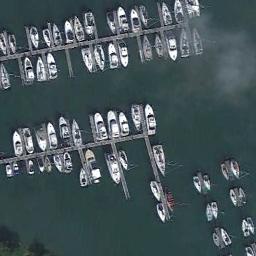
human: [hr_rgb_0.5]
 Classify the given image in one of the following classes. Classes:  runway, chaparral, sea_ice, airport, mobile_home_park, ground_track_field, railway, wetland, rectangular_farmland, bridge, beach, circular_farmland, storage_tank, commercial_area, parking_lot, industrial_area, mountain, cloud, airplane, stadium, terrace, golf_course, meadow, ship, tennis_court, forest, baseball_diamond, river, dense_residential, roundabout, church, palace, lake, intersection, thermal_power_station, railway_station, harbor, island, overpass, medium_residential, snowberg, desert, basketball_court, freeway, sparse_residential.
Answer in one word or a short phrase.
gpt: harbor